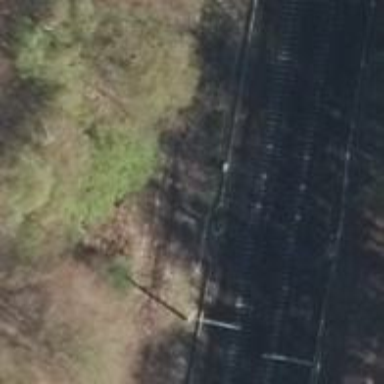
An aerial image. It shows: Railway signal.